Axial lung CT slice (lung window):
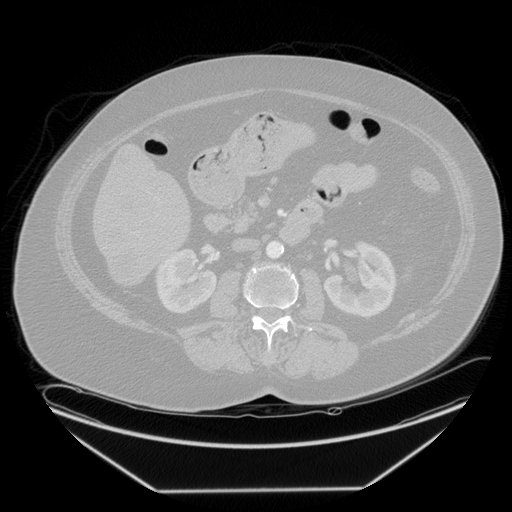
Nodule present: no